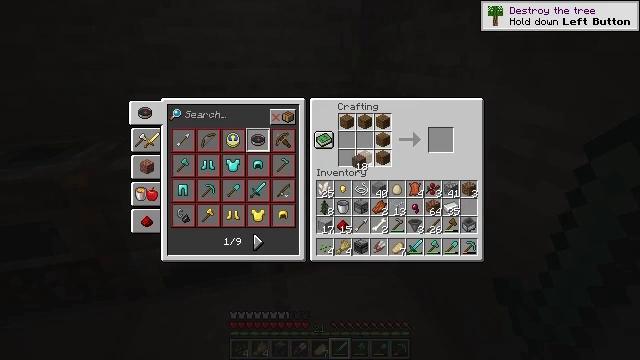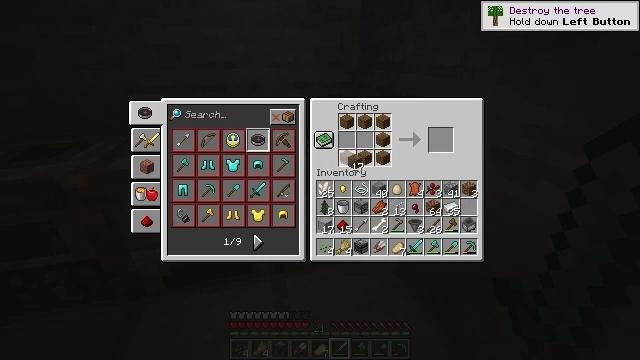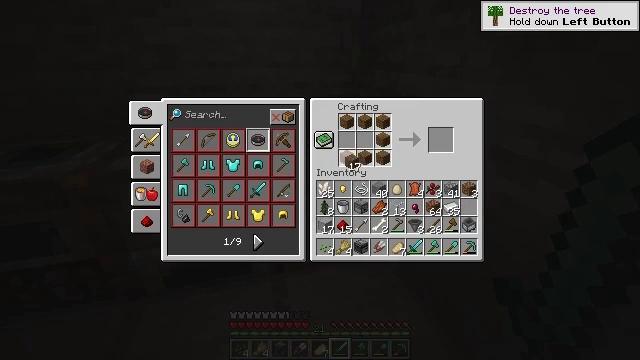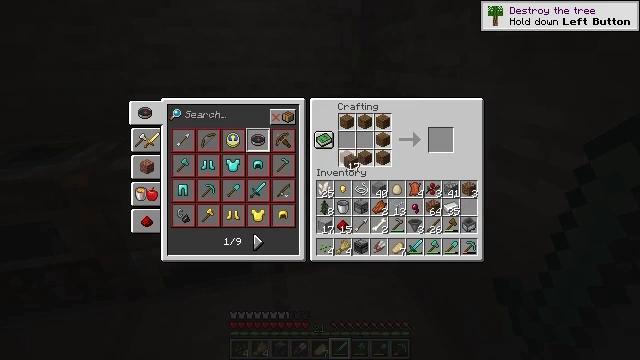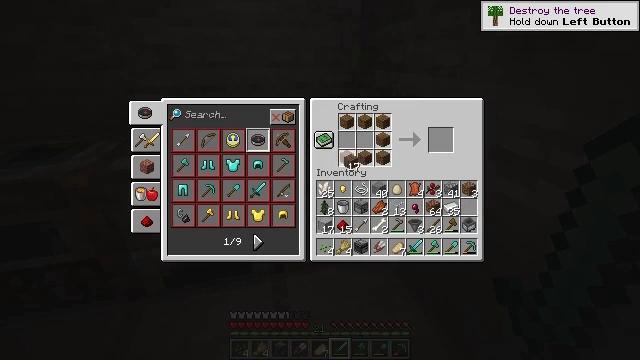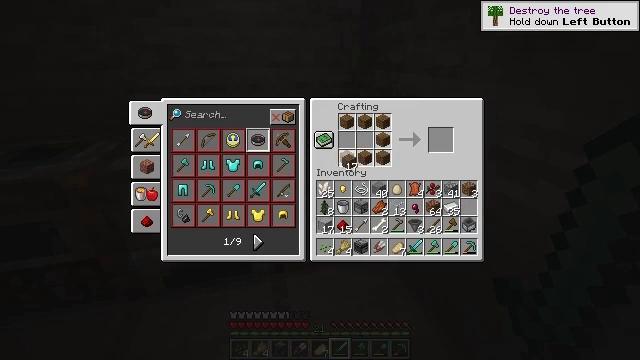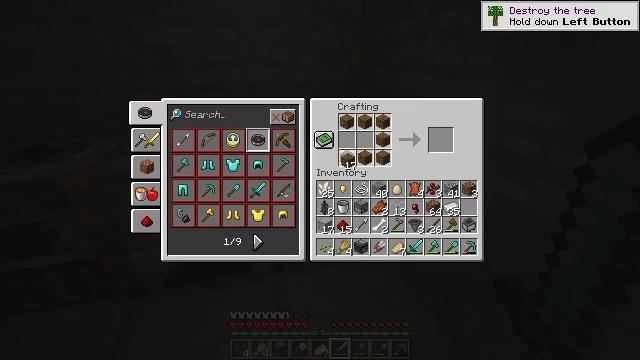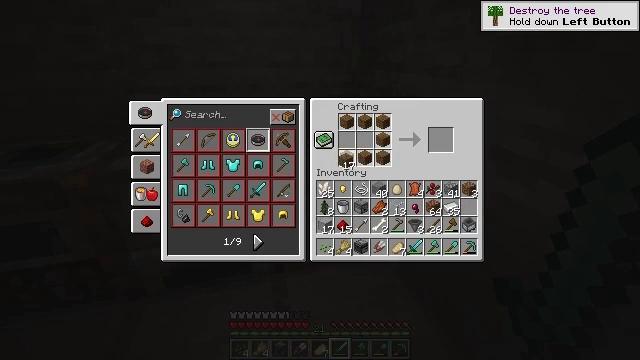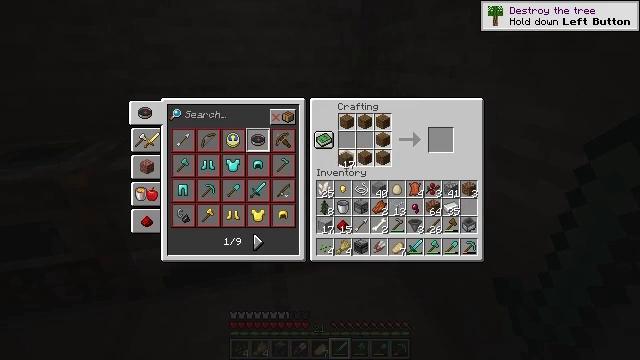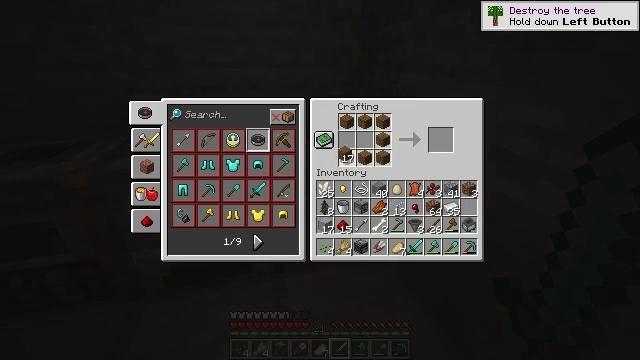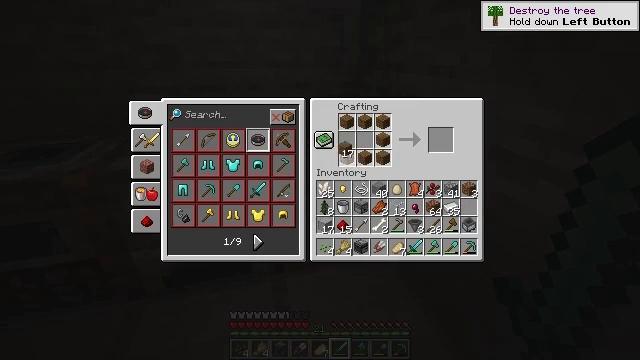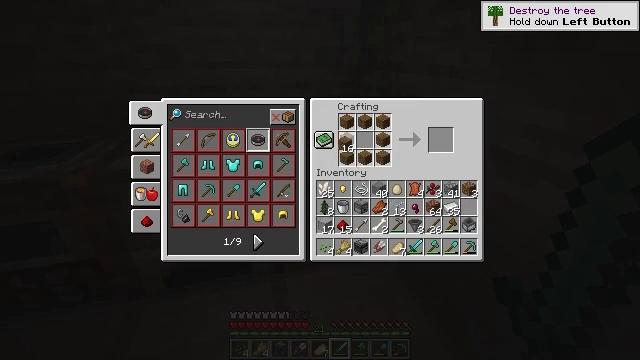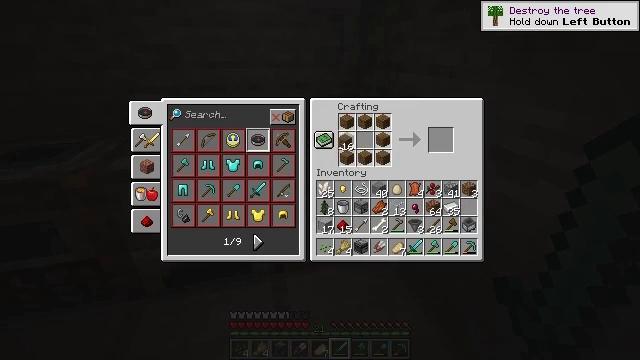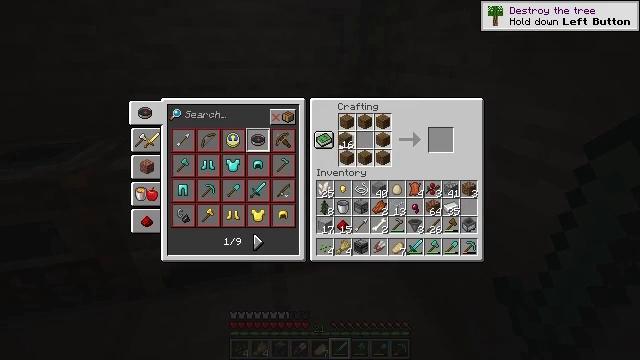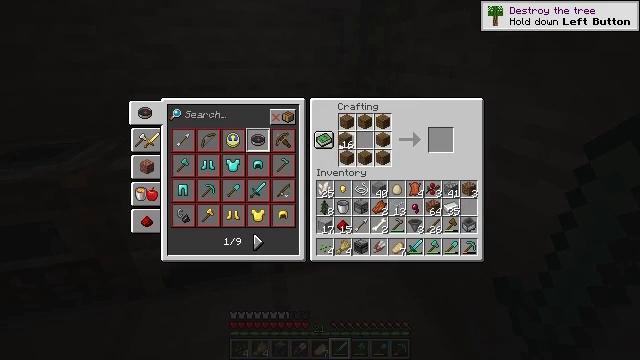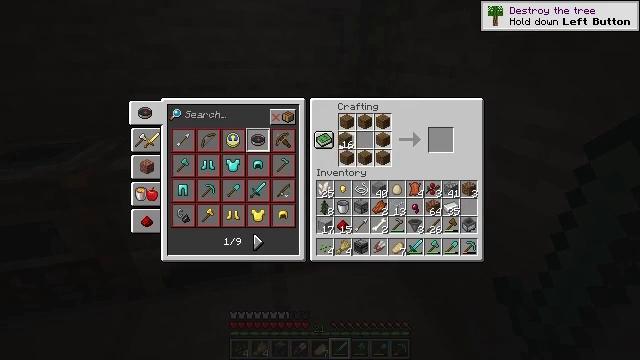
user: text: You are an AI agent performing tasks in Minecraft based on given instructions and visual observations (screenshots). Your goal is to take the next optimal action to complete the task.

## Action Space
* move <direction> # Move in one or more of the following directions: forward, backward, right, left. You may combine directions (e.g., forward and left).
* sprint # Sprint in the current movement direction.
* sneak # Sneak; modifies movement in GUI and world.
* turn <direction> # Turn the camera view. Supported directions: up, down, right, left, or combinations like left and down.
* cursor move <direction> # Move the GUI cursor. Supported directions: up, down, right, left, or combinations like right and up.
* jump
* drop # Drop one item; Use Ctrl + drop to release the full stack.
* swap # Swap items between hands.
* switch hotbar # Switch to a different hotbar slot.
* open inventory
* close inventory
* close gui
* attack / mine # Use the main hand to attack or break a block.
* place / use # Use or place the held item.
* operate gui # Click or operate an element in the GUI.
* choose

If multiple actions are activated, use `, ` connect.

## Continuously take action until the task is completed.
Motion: motion action
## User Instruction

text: Drop a stone hoe.
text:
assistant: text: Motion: use / place
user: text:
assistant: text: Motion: use / place
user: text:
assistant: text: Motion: use / place
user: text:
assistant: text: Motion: use / place
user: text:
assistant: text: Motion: use / place
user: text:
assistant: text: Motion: use / place
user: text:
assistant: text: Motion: use / place
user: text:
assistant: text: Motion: use / place
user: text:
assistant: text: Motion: use / place
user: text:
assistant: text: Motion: use / place
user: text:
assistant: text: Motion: use / place
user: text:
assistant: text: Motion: use / place
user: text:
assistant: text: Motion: use / place
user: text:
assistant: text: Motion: use / place
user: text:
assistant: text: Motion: use / place
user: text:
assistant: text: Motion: use / place
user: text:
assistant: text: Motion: use / place
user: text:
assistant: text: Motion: use / place
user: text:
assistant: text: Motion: turn right and down
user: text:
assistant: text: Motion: turn right and down
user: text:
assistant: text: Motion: turn right and down
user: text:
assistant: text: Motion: turn right and down
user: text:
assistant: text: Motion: no_op
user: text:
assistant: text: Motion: no_op
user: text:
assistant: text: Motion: no_op
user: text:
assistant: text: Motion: no_op
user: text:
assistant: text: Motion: no_op
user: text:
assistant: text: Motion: no_op
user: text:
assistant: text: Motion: no_op
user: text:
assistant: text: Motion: no_op